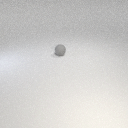
small gray rubber sphere